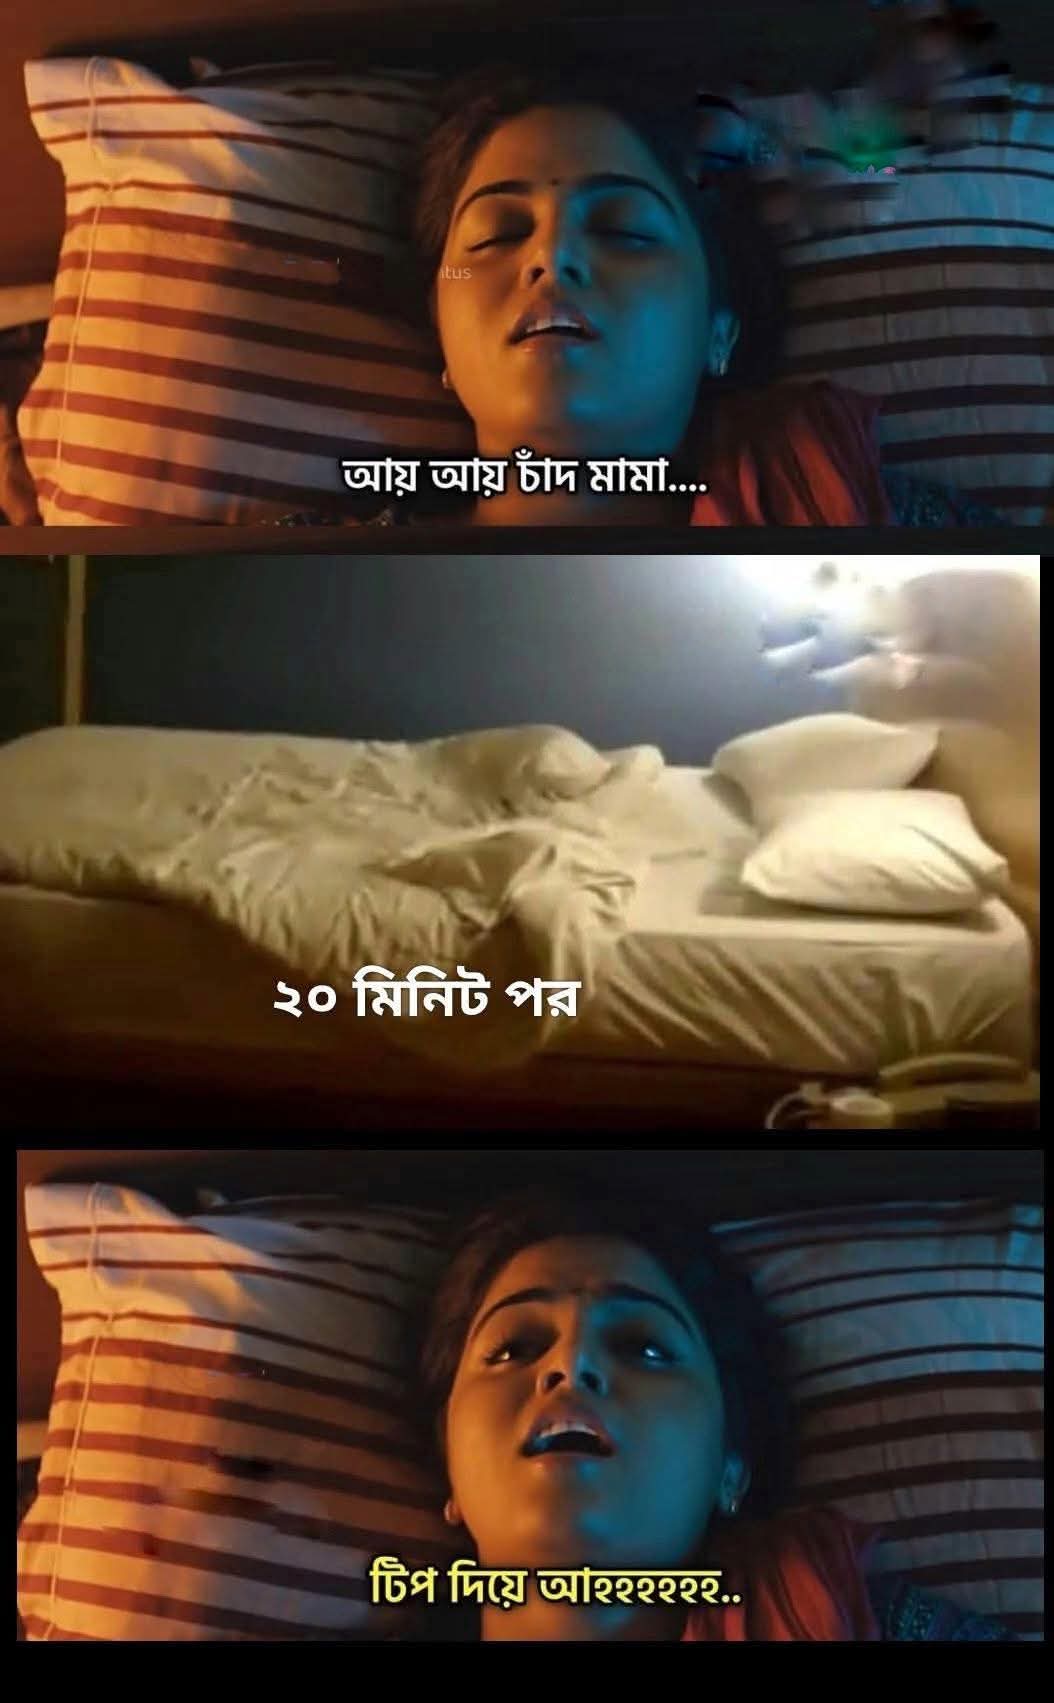
Text: আয় আয় চাঁদ মামা....
২০ মিনিট পর
টিপ দিয়ে আহহহহ
Label: Non Hate